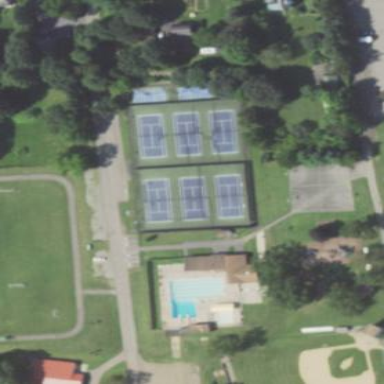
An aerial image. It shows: Tennis court on pitch.